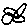
Label: flower